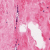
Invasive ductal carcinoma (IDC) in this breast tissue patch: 0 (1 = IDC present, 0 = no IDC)